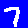
Digit: 7